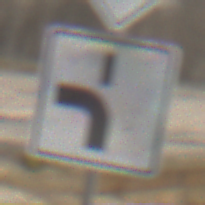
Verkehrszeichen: VerlaufVorfahrtsstrasse5
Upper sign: Vorfahrtsstrasse
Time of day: MorningAfternoon
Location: Outdoor (Nature)
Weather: PartlyCloudy
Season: Winter
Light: Natural